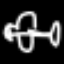
Label: airplane